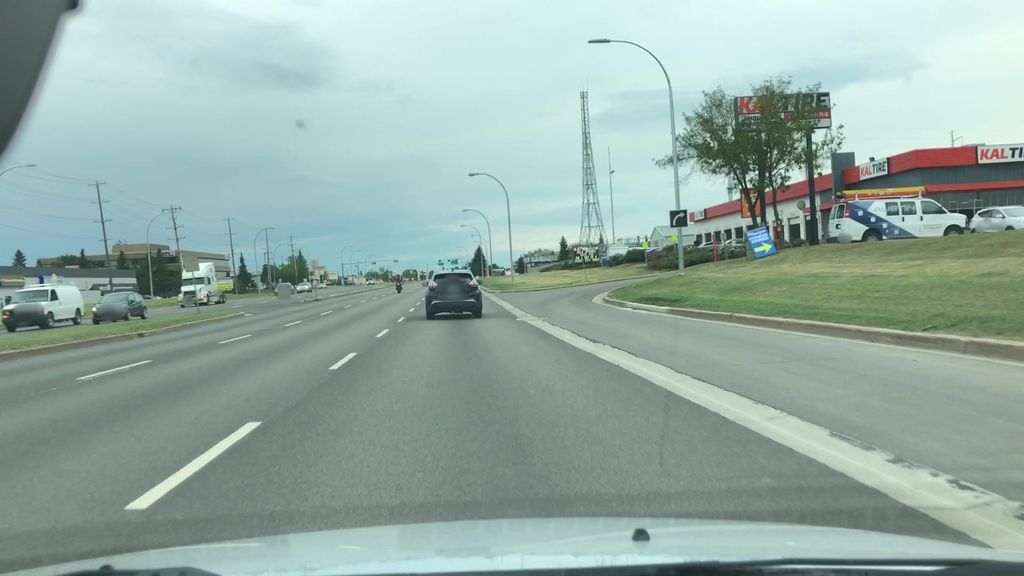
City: edmonton